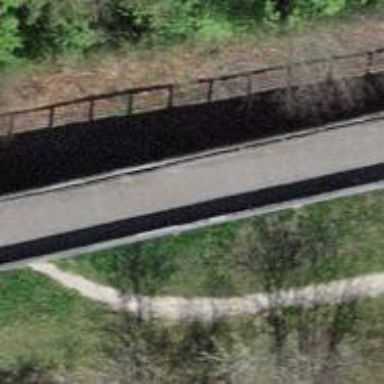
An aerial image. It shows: Cycleway with asphalt surface and embankment.